Interaction volume radius: 10 \u00c5
Interaction volume height: 10 \u00c5
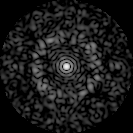
Disorder parameter: 0.796